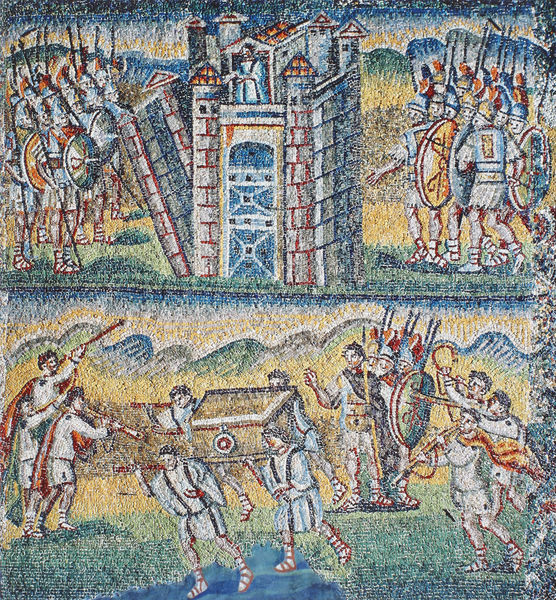
Titel: Mosaiken des Langhauses von Santa Maria Maggiore
Standort: Rom, S. Maria Maggiore (EU - I - Latium)
Schlagwörter: blau, grün, stadt, teppich, kirche, musiker, turm, berge, schlacht, soldaten, befestigung, burg, waffen, mauern, blua, antik, krieger, speere, fanfare, zweiteilig, lade, schilde, kriegsbeute, belagerung, bundeslade, moasaik